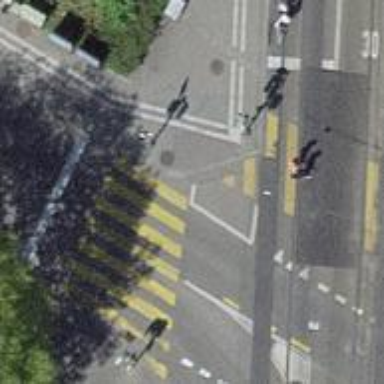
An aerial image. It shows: Tertiary road with asphalt surface. There is separate sidewalk and exclusive lanes for cyclists on both sides.